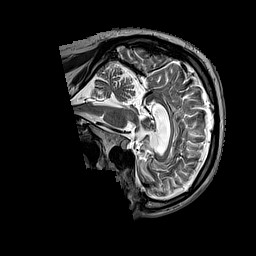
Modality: T2w
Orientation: sagittal
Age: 48
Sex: male
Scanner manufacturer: siemens
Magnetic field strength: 3 T
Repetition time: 3.2 s
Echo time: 0.212 s